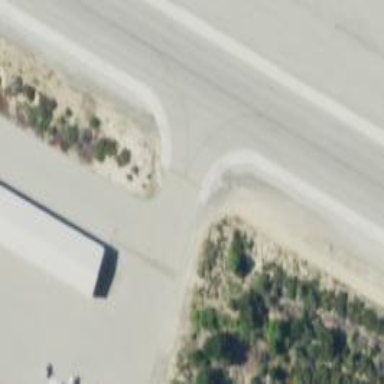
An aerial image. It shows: Image of taxiway at airport.